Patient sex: M
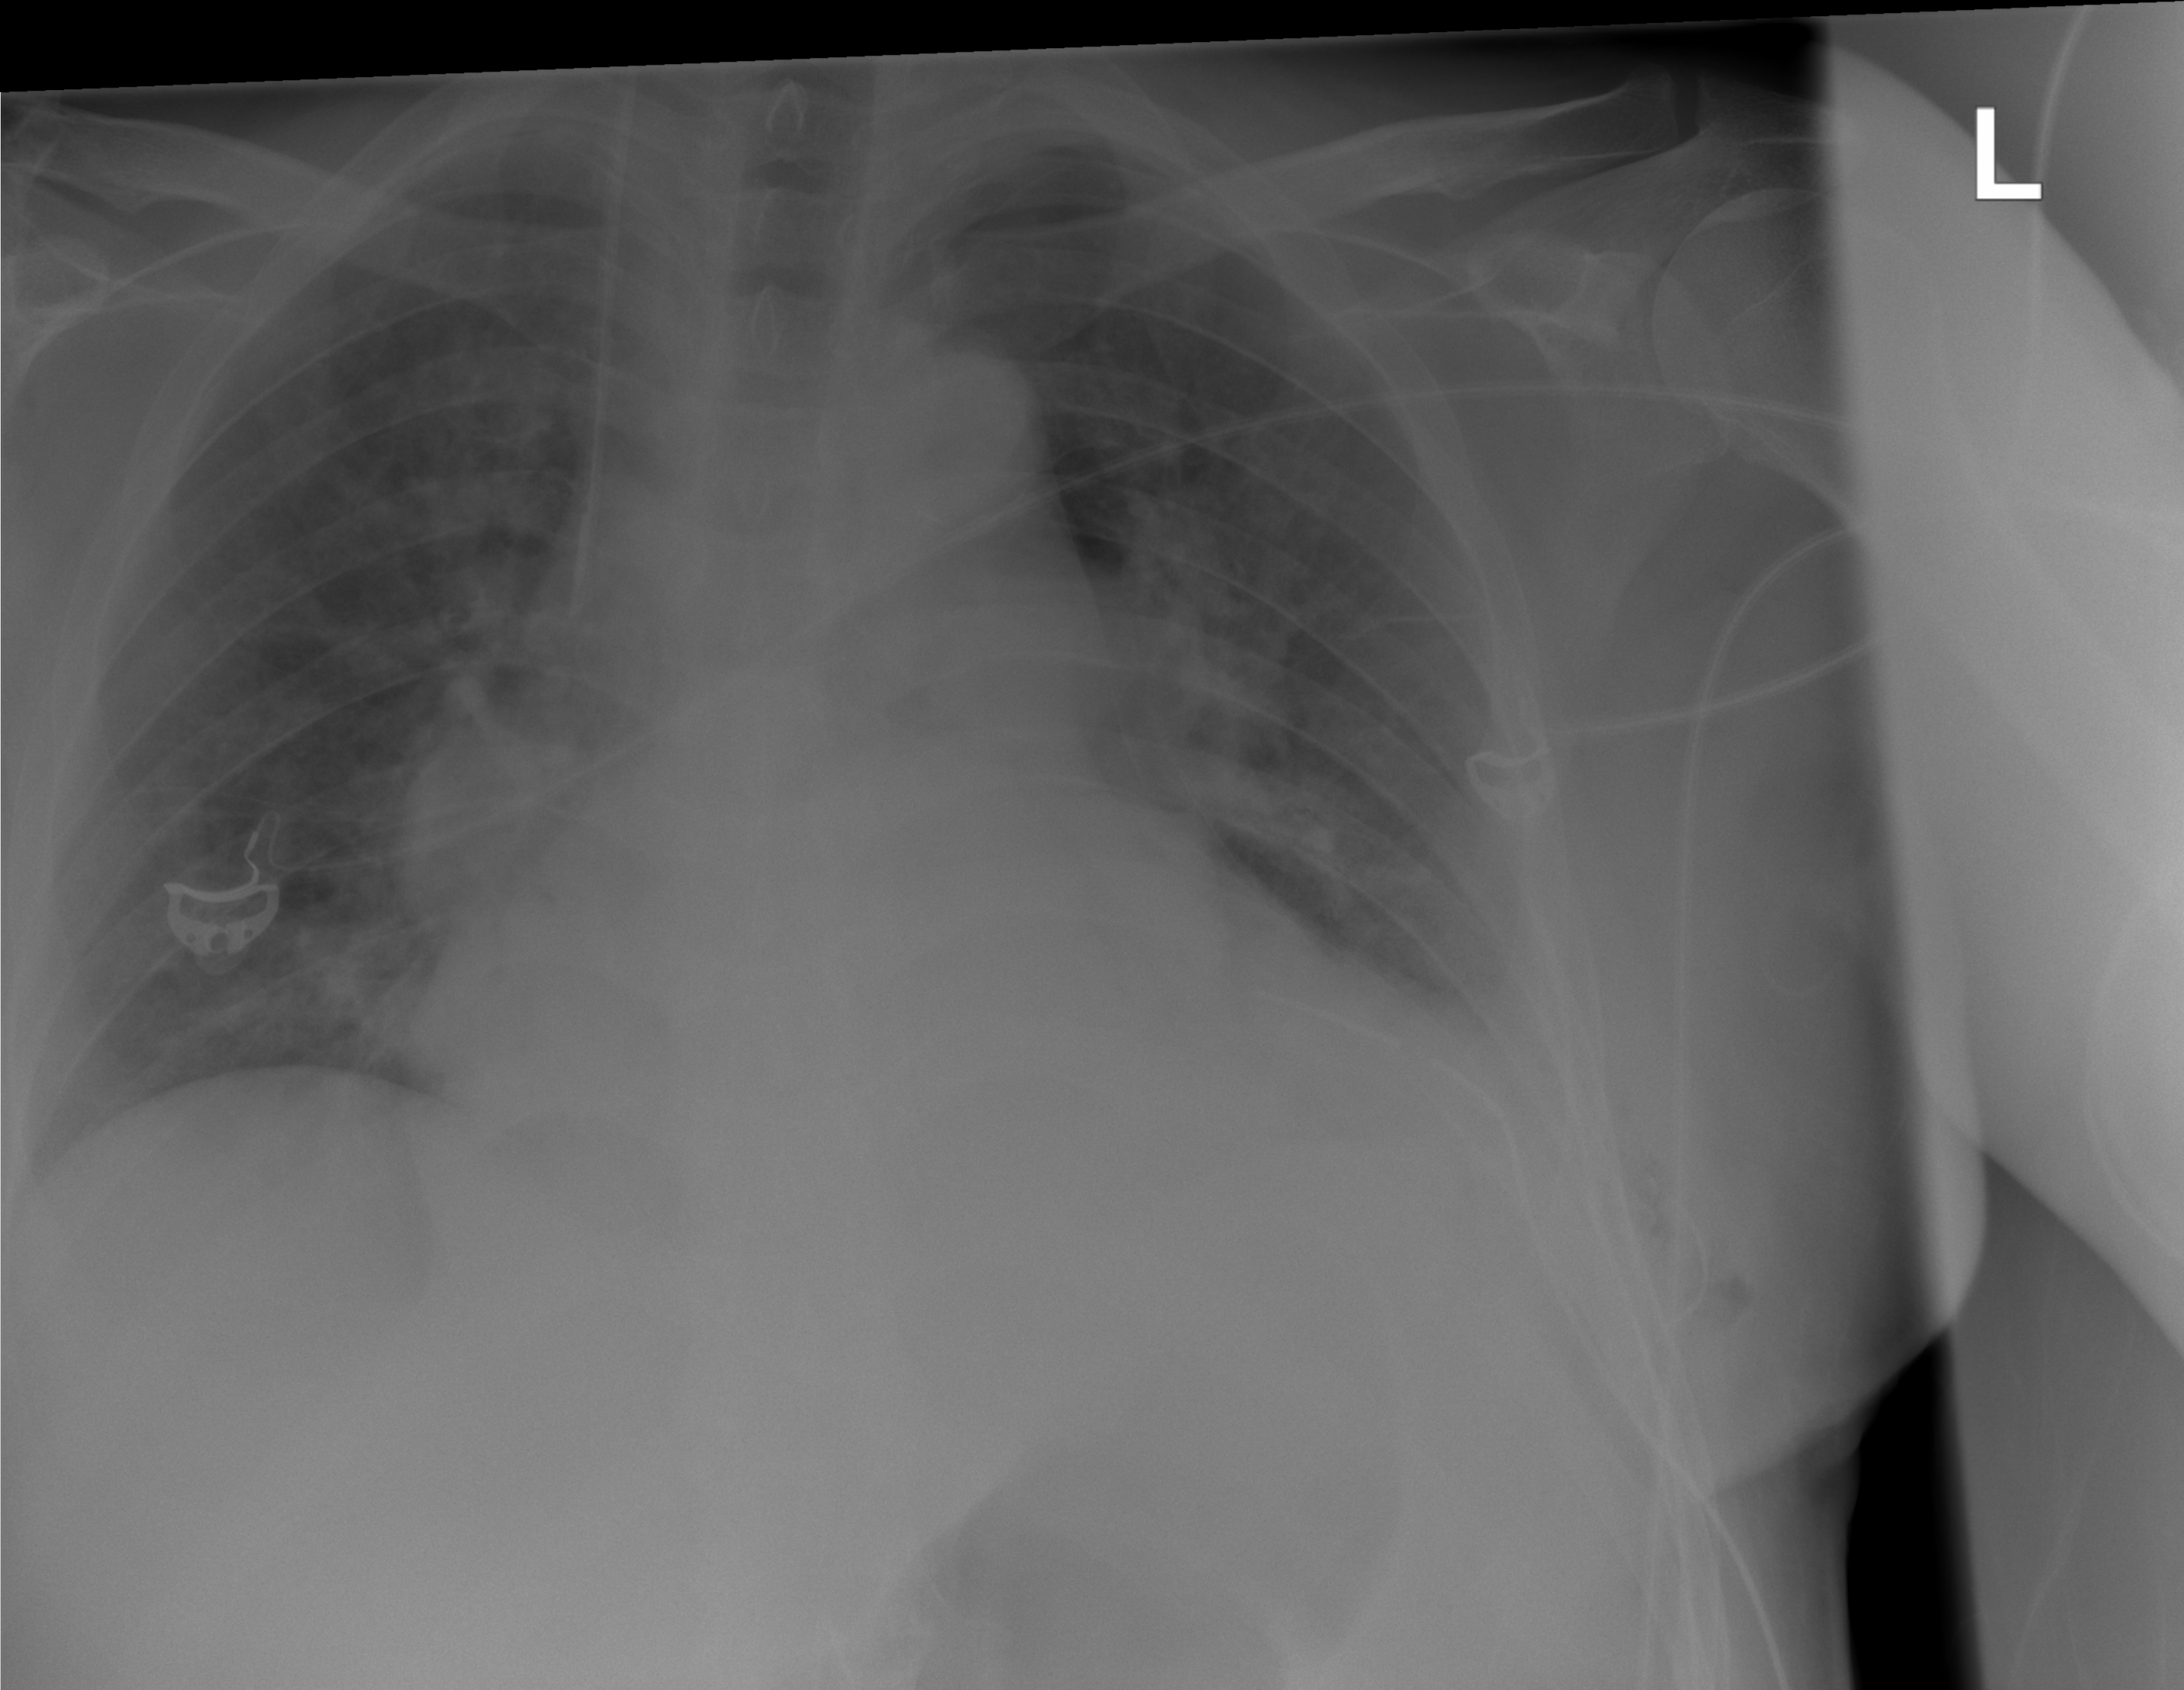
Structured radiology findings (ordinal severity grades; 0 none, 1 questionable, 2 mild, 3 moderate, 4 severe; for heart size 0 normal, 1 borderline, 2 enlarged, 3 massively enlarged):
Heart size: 3
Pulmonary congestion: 2
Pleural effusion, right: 0
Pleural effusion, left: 2
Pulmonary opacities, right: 0
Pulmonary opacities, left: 0
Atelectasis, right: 0
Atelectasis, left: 0